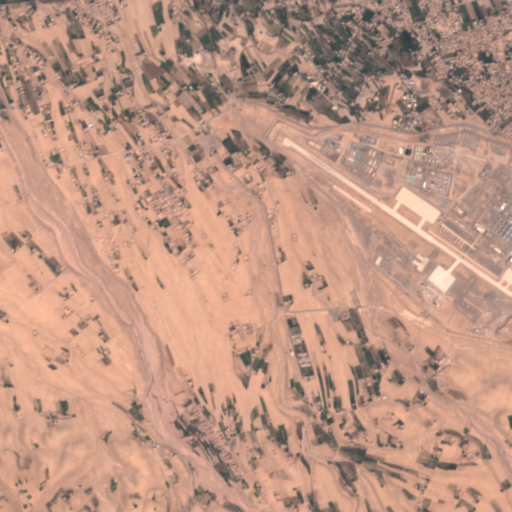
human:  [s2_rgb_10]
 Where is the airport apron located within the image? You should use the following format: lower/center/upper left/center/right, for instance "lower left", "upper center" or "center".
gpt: The airport apron is located in the center right of the image.
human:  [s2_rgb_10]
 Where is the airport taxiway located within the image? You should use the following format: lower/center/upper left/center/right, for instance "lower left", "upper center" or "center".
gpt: The airport taxiway is located in the center right of the image.
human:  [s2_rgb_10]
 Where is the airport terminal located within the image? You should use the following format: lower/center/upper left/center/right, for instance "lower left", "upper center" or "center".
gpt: The airport terminal is located in the center right of the image.
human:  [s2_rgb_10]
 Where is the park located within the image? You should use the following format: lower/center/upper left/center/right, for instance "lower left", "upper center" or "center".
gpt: The park is located in the upper center of the image.
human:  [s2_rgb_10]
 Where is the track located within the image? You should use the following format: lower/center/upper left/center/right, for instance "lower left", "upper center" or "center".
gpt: There is no track in the image.